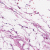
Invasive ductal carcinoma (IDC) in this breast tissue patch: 0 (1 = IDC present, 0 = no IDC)